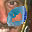
Label: 0